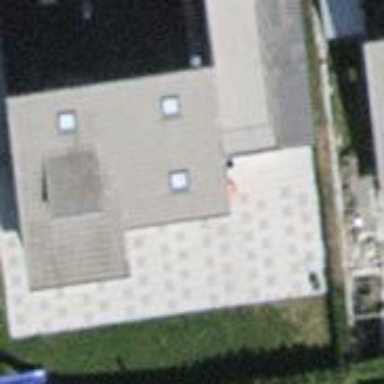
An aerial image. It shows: Detached building with gabled tile roof.